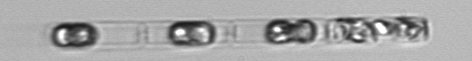
Label: Guinardia_delicatula_TAG_internal_parasite